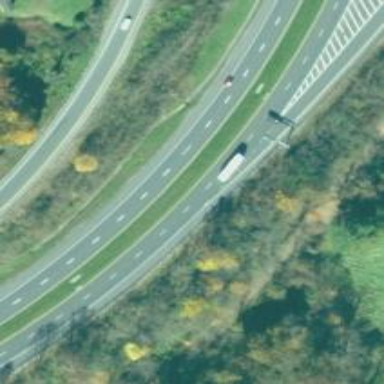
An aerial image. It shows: Motorway junction.